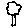
Label: tree